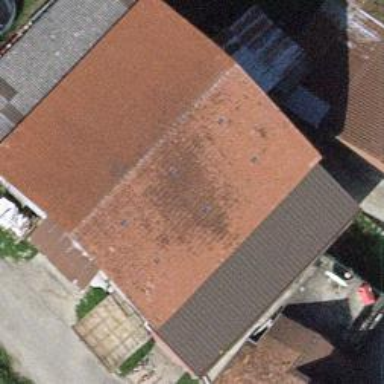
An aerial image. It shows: Farm building.